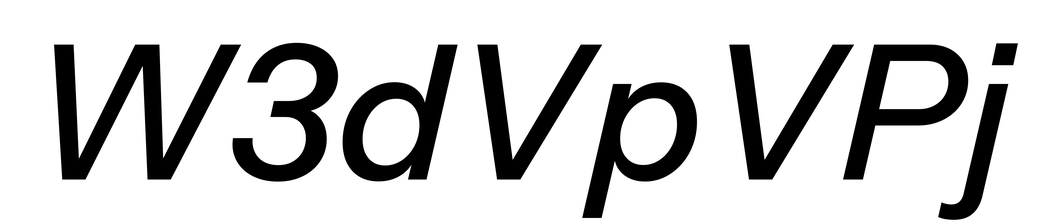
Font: InstrumentSans-Italic_Medium_Italic